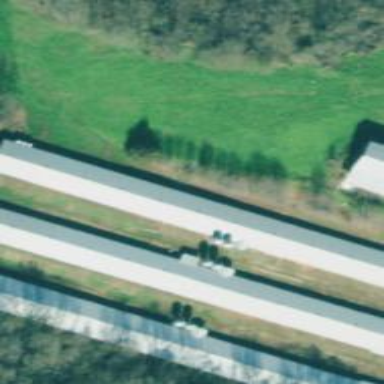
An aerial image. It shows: Poultry house.